Question: I have a question concerning json authentication with tokens. I have a server with a database. When I want to POST or PUT to the database I need to have a token with the request, which is unique for every user. I have tried this with a rest client and it works fine. I will attach a print screen of the rest client. But when I want to do it from the app I get the response "Access denied". What am I doing wrong?
Here is my objective-c code:
'''
NSString *jsonRequest = [NSString stringWithFormat:@"{"name":"%@","skills":"%@","description":"%@","expectation":"%@","mail":"%@"}",profileName.text,profileSkills.text,profileDescription.text,profileExpectations.text,profileMail.text];
NSString *testToken = @"6ecf0fe735487bcaab74c0fcd3ed57dc";
NSURL *url = [NSURL URLWithString:@"https://31.208.72.233:3000/persons/63"];
NSData *JSONBody = [jsonRequest dataUsingEncoding:NSUTF8StringEncoding];
NSString *headerValue = [NSString stringWithFormat:@"Authorization: Token %@" , testToken];
NSMutableURLRequest *loginRequest = [[NSMutableURLRequest alloc] initWithURL:url];
loginRequest.HTTPMethod = @"PUT";
loginRequest.HTTPBody = JSONBody;
[loginRequest setValue:@"application/json" forHTTPHeaderField:@"Content-Type"];
[loginRequest addValue:headerValue forHTTPHeaderField:@"Authorization"];
NSURLResponse *response = nil;
NSData *data = [NSURLConnection sendSynchronousRequest:loginRequest returningResponse:&response error:nil];
NSString *txt = [[NSString alloc] initWithData:data encoding:NSASCIIStringEncoding];
'''

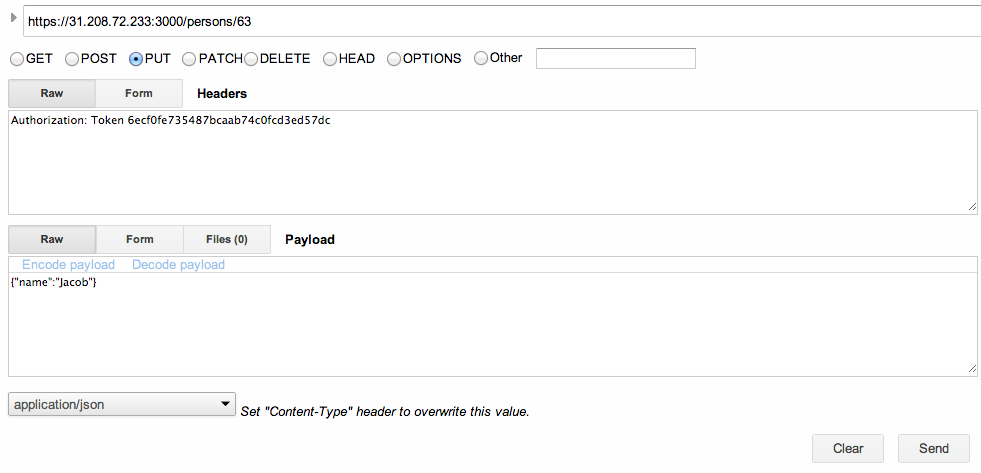
Answer: In the headers you have key value pairs. The 'Authorization' is the key part and everything after the ':' is the value.
It looks like what you may actually be sending is 'Authorization: Authorization: Token 6ecf0fe735487bcaab74c0fcd3ed57dc'. You should remove 'Authorization' from 'headerValue'